Question: I am trying to compile a project on Delphi 7, it uses SDLsuite, TeeChart8.06 and flatstyle.
All of them third party components.
When I attempt to install flatstyle into Delphi, I can't compile and I get this error.

I can't figure out where this error is coming from and I've googled and tried with different flatstyle packages but this problem is always the same.
I tried with a clean Delphi installation, still doesn't compile.
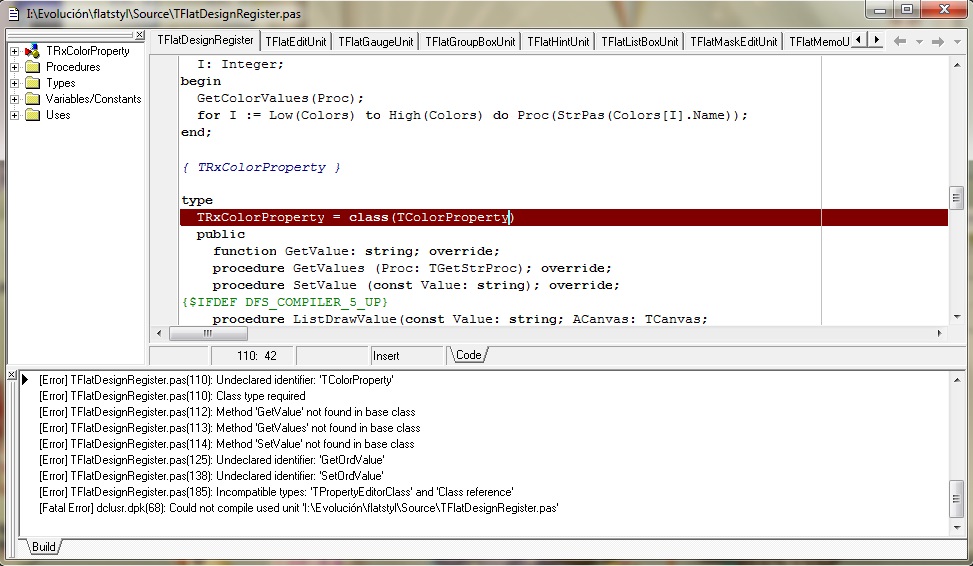
Answer: 'TColorProperty' is defined in the unit 'VCLEditors.pas' add it to your uses clause.
'''
uses VCLEditors, ......
'''